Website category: camera
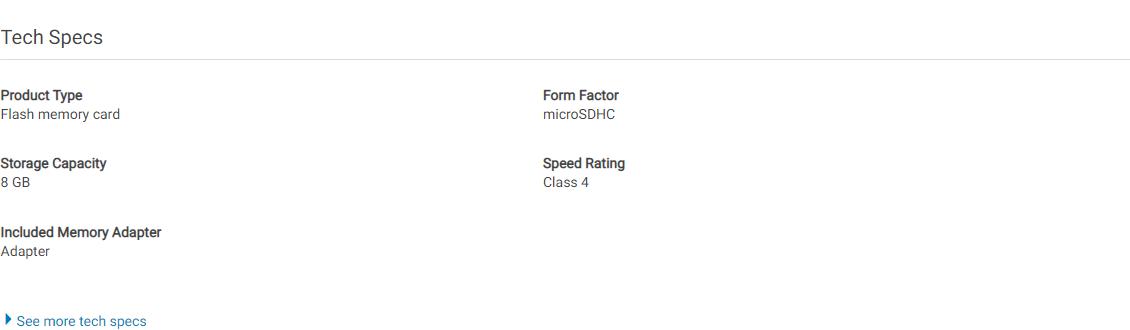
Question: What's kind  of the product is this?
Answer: Flash memory card

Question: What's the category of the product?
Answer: Flash memory card

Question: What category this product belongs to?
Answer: Flash memory card

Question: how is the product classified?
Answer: Flash memory card

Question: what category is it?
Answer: Flash memory card

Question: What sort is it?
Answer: Flash memory card

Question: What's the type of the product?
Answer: Flash memory card